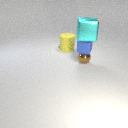
small brown metal sphere in front of large yellow rubber cylinder